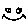
Label: smiley face